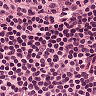
Metastatic tissue present: no